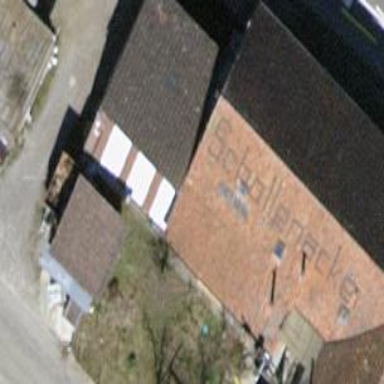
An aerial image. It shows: Shed building.